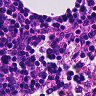
Metastatic tissue present: no